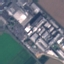
Land use / land cover class: Industrial